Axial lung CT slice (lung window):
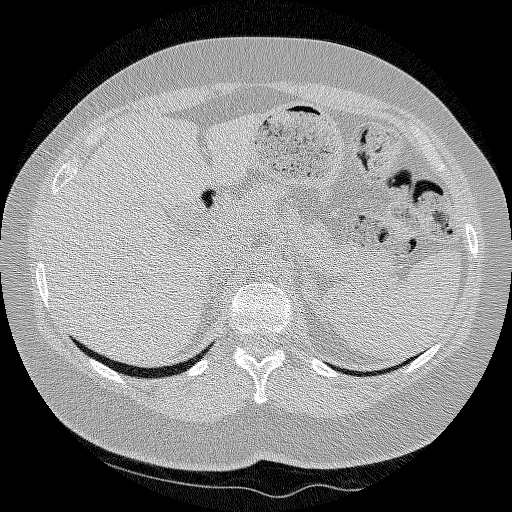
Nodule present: no